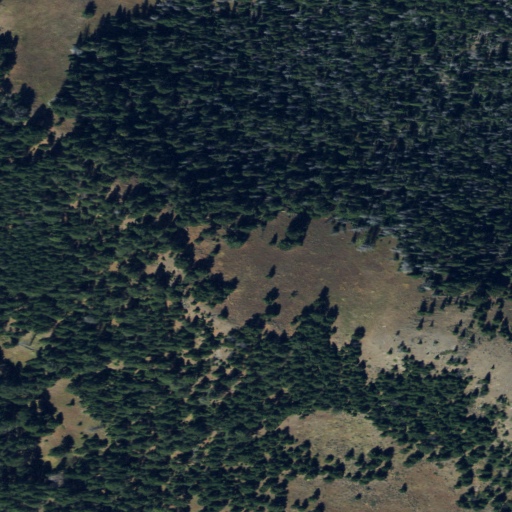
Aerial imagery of mountain in Montana named Horse Hill containing evergreen forest, grassland, and shrub